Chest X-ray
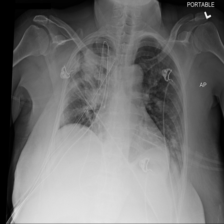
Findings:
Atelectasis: negative
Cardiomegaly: negative
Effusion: positive
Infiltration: positive
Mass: positive
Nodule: positive
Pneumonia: negative
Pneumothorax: negative
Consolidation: negative
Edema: negative
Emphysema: negative
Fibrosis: negative
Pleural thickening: negative
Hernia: negative